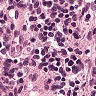
Metastatic tissue present: no